Interaction volume radius: 5 \u00c5
Interaction volume height: 15 \u00c5
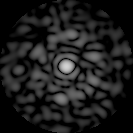
Disorder parameter: 0.8764